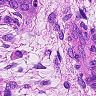
Metastatic tissue present: yes